【题型】填空题　【知识点】解析几何　【难度】easy
若直线 $l_1: x+2=0$ 与直线 $l_2: 4x+2y-1=0$ 的夹角为 $\theta$，则 $\tan\theta =$ \_\_\_\_\_\_\_\_.
【解答】

\noindent \textbf{【答案】} $\dfrac{1}{2}/0.5$

\vspace{0.2cm}
\noindent \textbf{【分析】} 根据题意，作出图象，找到所求角与直线$l_2$的倾斜角的关系，利用诱导公式和同角的正余弦与正切之间的关系计算即得.

\vspace{0.2cm}
\noindent \textbf{【详解】} 因$l_1\perp x$轴，直线$l_2$:$4x+2y-1=0$的斜率为$-2$，
设直线$l_2$的倾斜角为$\alpha$，则$\tan\alpha=-2$，由图知，$\theta=\alpha-\dfrac{\pi}{2}$，
则$\tan\theta=\tan\left(\alpha-\dfrac{\pi}{2}\right)=\dfrac{\sin\left(\alpha-\dfrac{\pi}{2}\right)}{\cos\left(\alpha-\dfrac{\pi}{2}\right)}=-\dfrac{\cos\alpha}{\sin\alpha}=-\dfrac{1}{\tan\alpha}=\dfrac{1}{2}$.
故答案为：$\dfrac{1}{2}$.

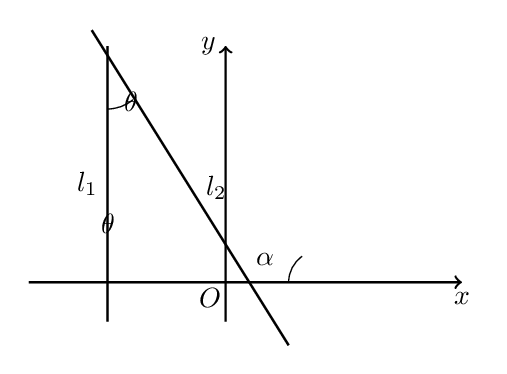